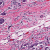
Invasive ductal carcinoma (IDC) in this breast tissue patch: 0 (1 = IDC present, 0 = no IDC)